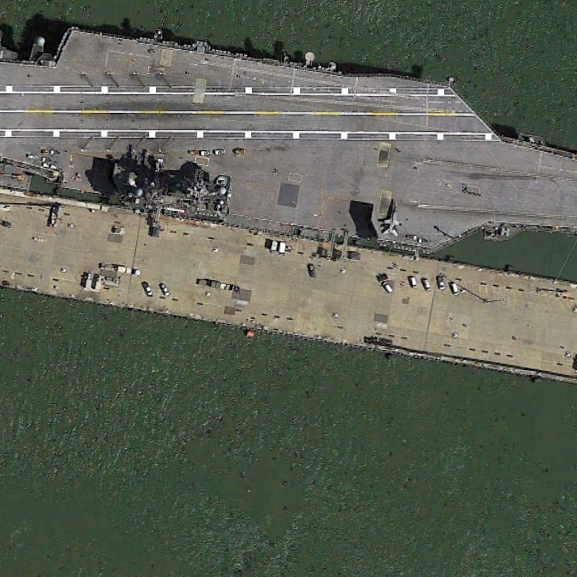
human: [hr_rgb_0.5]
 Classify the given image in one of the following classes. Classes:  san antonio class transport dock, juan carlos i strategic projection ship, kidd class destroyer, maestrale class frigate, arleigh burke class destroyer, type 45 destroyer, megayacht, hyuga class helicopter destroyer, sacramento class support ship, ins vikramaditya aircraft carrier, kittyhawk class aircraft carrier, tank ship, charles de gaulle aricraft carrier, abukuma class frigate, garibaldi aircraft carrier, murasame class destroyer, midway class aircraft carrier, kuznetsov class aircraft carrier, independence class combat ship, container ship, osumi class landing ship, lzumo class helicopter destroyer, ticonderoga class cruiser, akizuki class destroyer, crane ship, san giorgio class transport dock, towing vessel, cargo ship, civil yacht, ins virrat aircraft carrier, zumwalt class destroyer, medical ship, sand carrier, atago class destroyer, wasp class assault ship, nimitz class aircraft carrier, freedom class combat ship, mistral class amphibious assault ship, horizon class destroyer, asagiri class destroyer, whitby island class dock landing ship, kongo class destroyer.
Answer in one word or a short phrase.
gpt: Nimitz class aircraft carrier